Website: home-depot
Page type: receipt
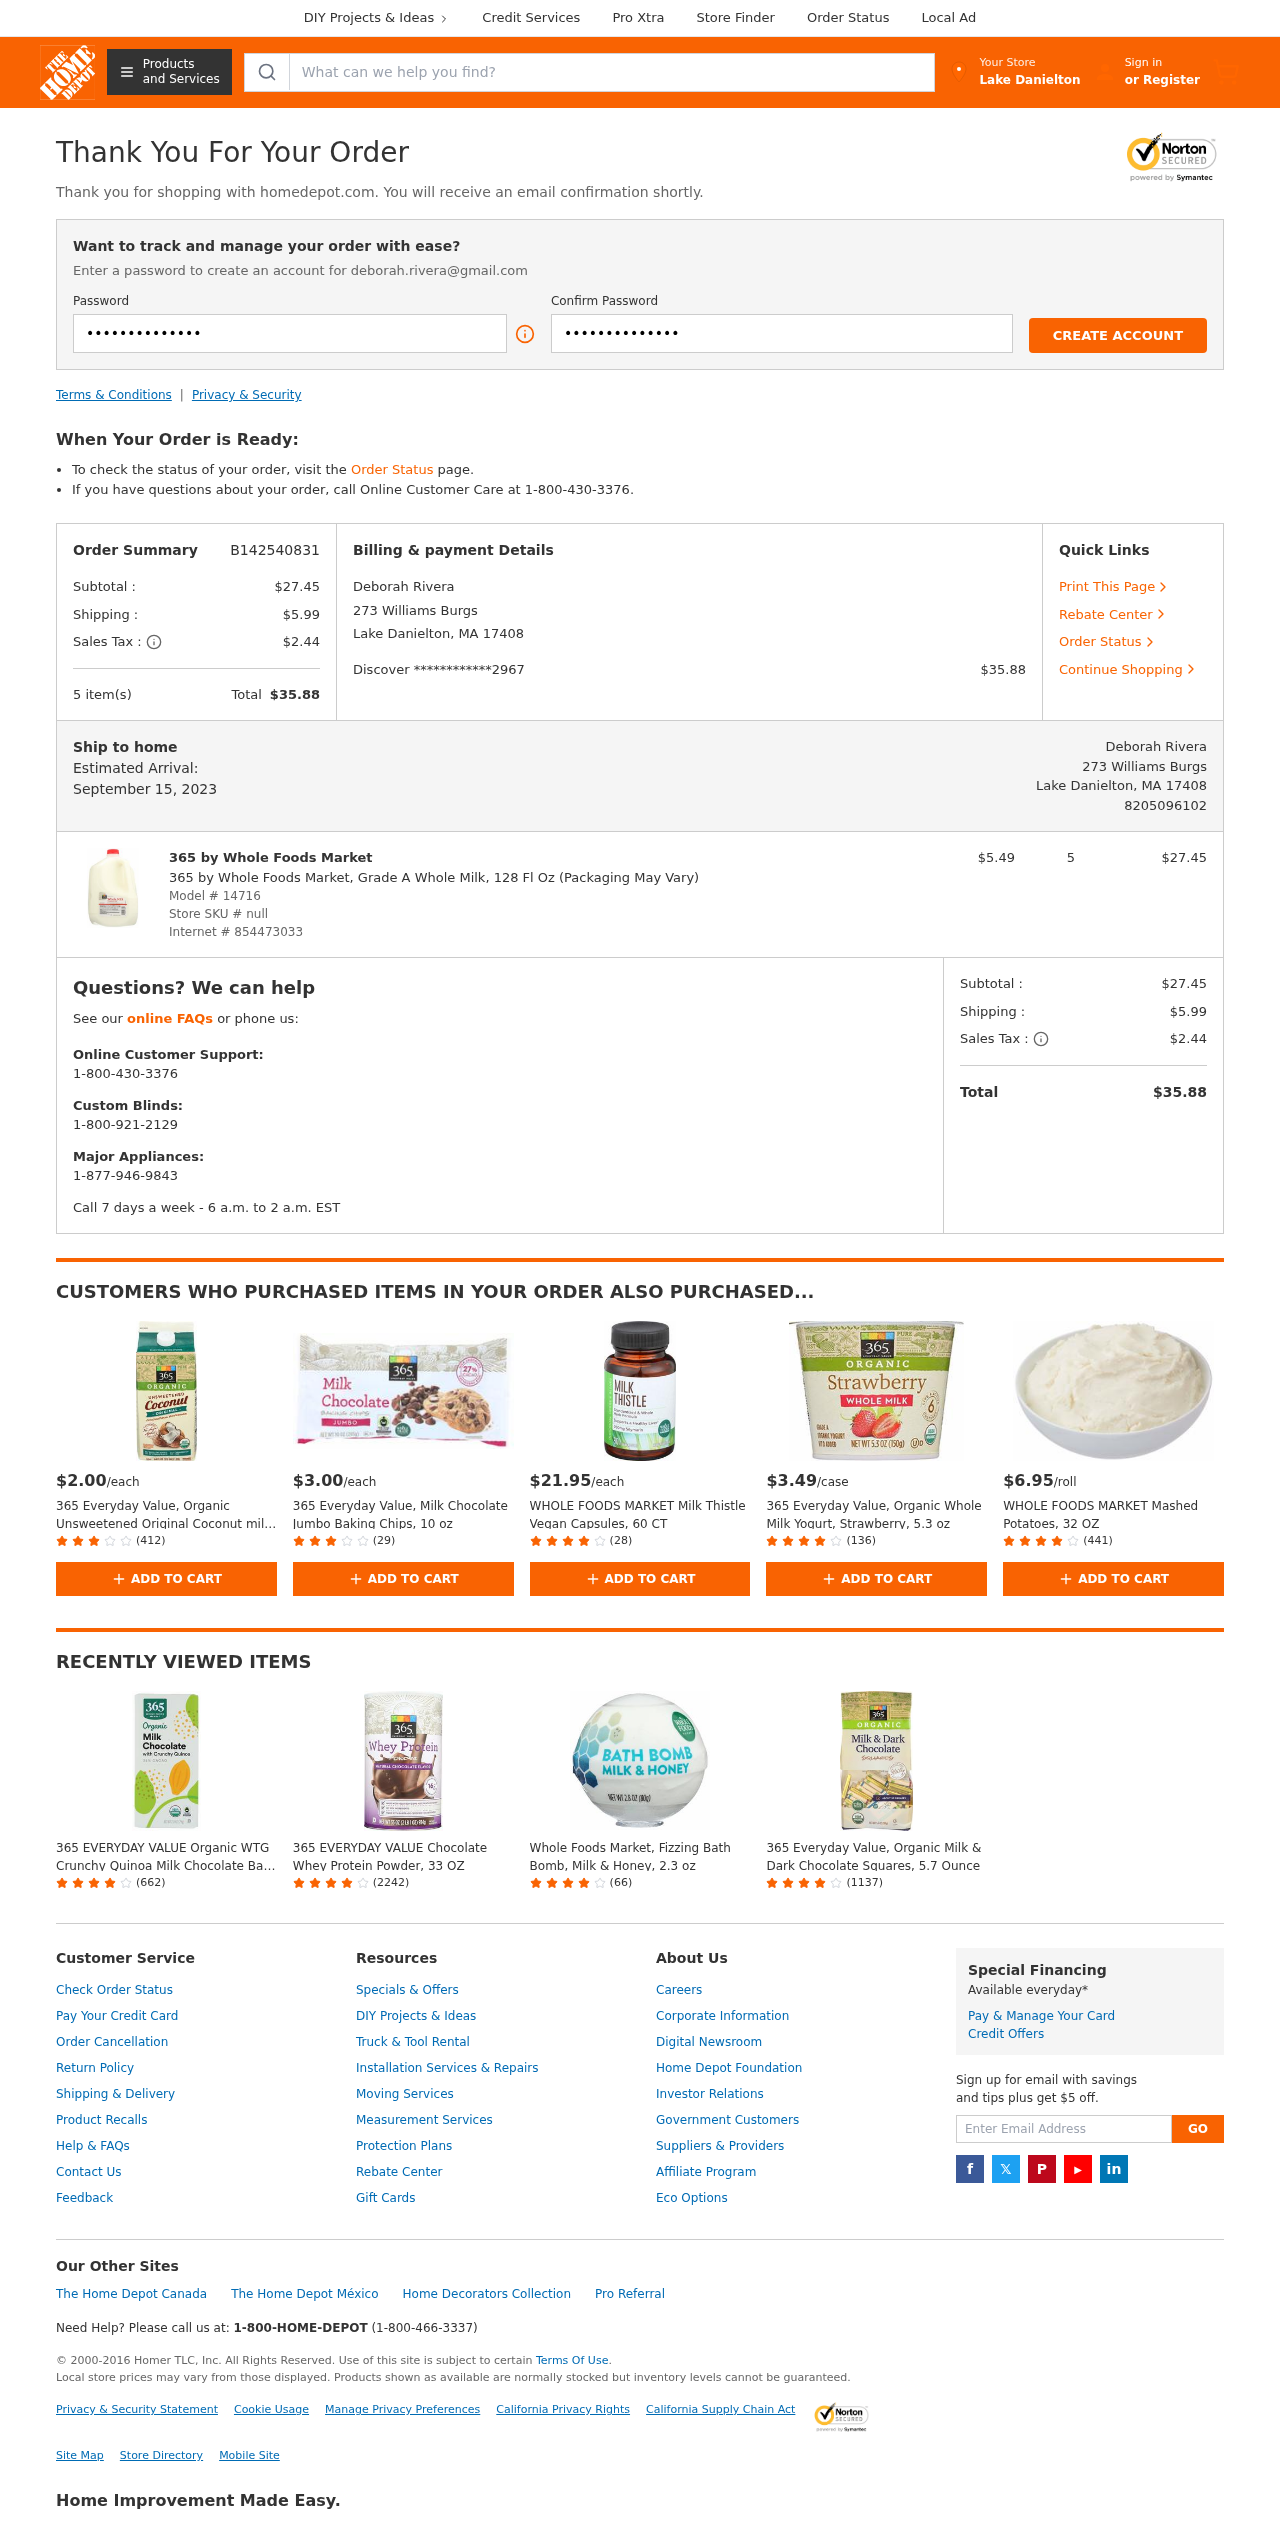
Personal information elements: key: PII_CARD_LAST4
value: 2967
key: PII_CARD_TYPE
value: Discover
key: PII_CITY
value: Lake Danielton
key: PII_EMAIL
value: deborah.rivera@gmail.com
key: PII_FULLNAME
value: Deborah Rivera
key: PII_PHONE
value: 8205096102
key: PII_STREET
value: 273 Williams Burgs
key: PII_CITY_STATE_ZIP
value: Lake Danielton, MA 17408
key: PII_FULLNAME2
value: Deborah Rivera
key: PII_POSTCODE
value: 17408
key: PII_STATE_ABBR
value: MA
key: PII_POSTCODE_FULL
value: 17408
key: PII_CITY_STATE
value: Lake Danielton, MA
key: PII_POSTCODE_NUMERIC
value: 17408
Product elements: key: PRODUCT1_BRAND
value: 365 by Whole Foods Market
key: PRODUCT1_NAME
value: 365 by Whole Foods Market, Grade A Whole Milk, 128 Fl Oz (Packaging May Vary)
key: PRODUCT1_PRICE
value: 5.49
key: PRODUCT1_QUANTITY
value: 5
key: PRODUCT2_PRICE
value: $2.00
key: PRODUCT2_NAME
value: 365 Everyday Value, Organic Unsweetened Original Coconut milk Beverage, 64 fl oz Casepack
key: PRODUCT2_NUM_RATINGS
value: (412)
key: PRODUCT3_PRICE
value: $3.00
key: PRODUCT3_NAME
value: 365 Everyday Value, Milk Chocolate Jumbo Baking Chips, 10 oz
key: PRODUCT3_NUM_RATINGS
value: (29)
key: PRODUCT4_PRICE
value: $21.95
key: PRODUCT4_NAME
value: WHOLE FOODS MARKET Milk Thistle Vegan Capsules, 60 CT
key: PRODUCT4_NUM_RATINGS
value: (28)
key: PRODUCT5_PRICE
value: $3.49
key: PRODUCT5_NAME
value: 365 Everyday Value, Organic Whole Milk Yogurt, Strawberry, 5.3 oz
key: PRODUCT5_NUM_RATINGS
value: (136)
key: PRODUCT6_PRICE
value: $6.95
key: PRODUCT6_NAME
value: WHOLE FOODS MARKET Mashed Potatoes, 32 OZ
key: PRODUCT6_NUM_RATINGS
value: (441)
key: PRODUCT7_NAME
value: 365 EVERYDAY VALUE Organic WTG Crunchy Quinoa Milk Chocolate Bar, 2.8 OZ
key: PRODUCT7_NUM_RATINGS
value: (662)
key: PRODUCT8_NAME
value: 365 EVERYDAY VALUE Chocolate Whey Protein Powder, 33 OZ
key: PRODUCT8_NUM_RATINGS
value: (2242)
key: PRODUCT9_NAME
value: Whole Foods Market, Fizzing Bath Bomb, Milk & Honey, 2.3 oz
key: PRODUCT9_NUM_RATINGS
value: (66)
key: PRODUCT10_NAME
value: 365 Everyday Value, Organic Milk & Dark Chocolate Squares, 5.7 Ounce
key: PRODUCT10_NUM_RATINGS
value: (1137)
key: PRODUCT_MODEL_NUMBER
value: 14716
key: PRODUCT_INTERNET_NUMBER
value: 854473033
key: PRODUCT1_LINE_TOTAL
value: $27.45
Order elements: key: ORDER_ID
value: B142540831
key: ORDER_SUBTOTAL
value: $27.45
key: ORDER_SHIPPING_COST
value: $5.99
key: ORDER_TAX
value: $2.44
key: ORDER_NUM_ITEMS
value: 5 item(s)
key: ORDER_TOTAL
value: $35.88
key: ORDER_DELIVERY_DATE
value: September 15, 2023
Search elements: key: HEADER_SEARCH
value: What can we help you find?
Other elements: key: STORE_SKU
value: null